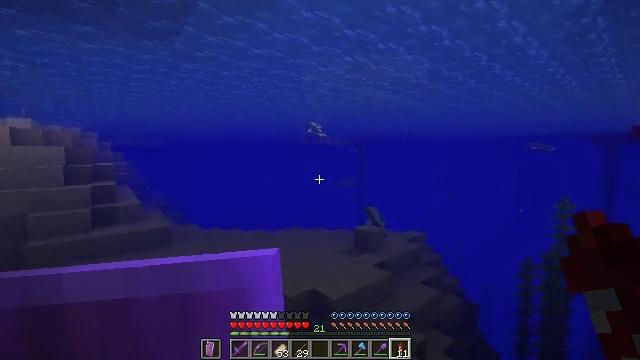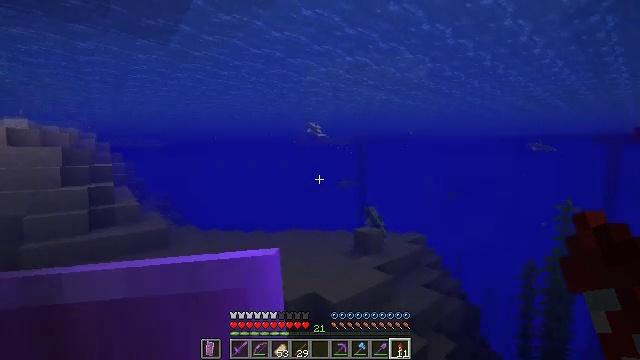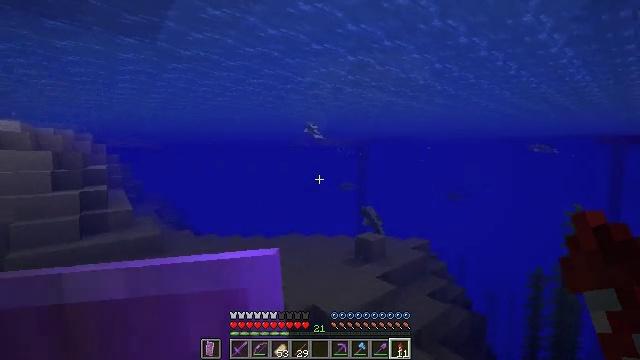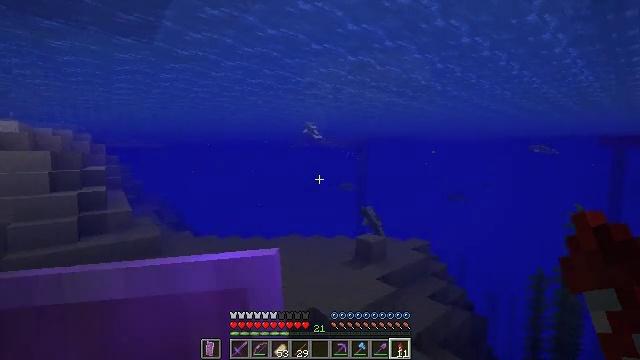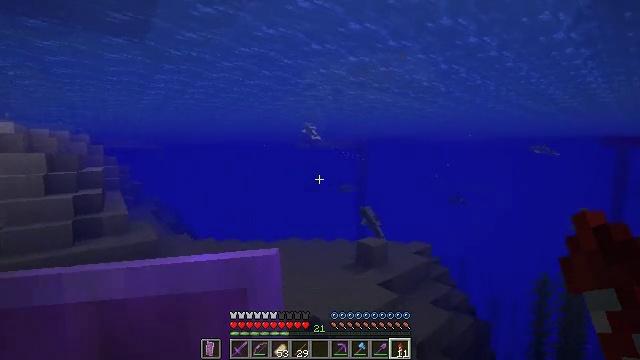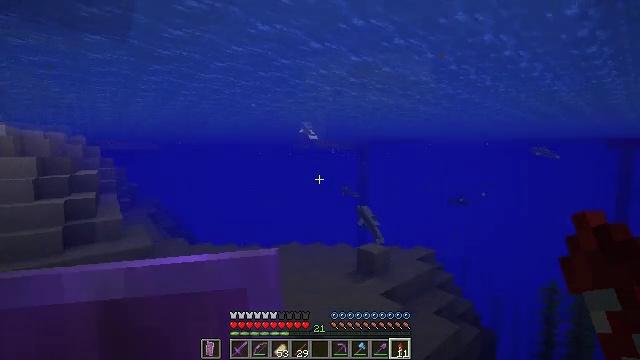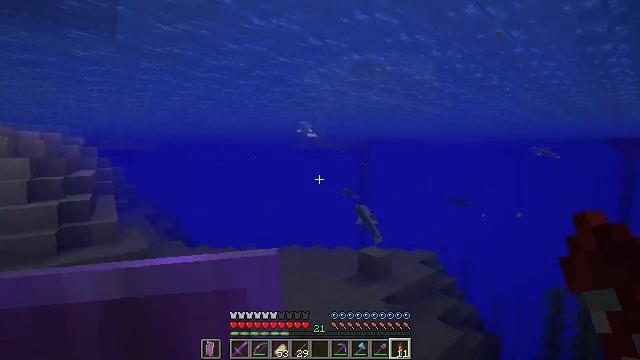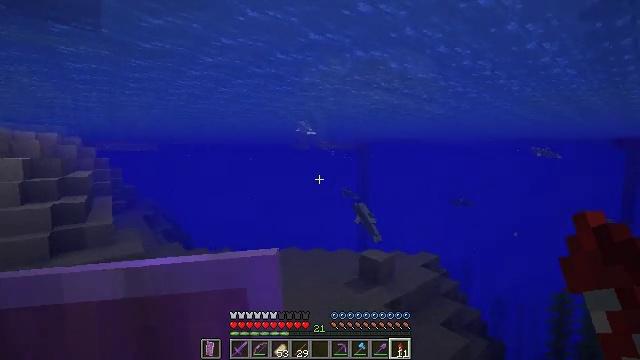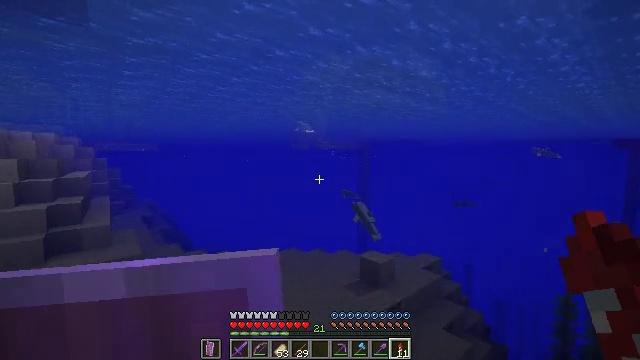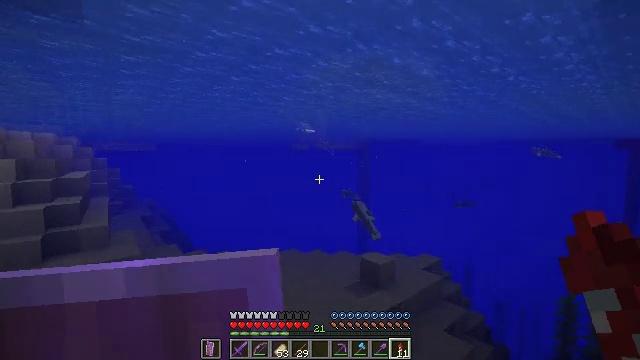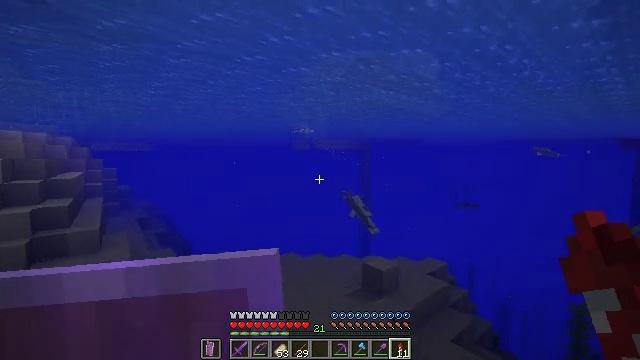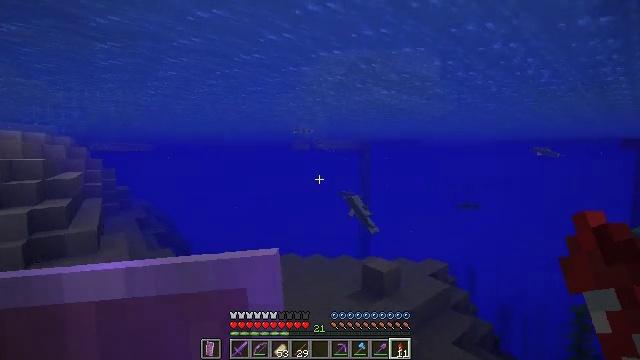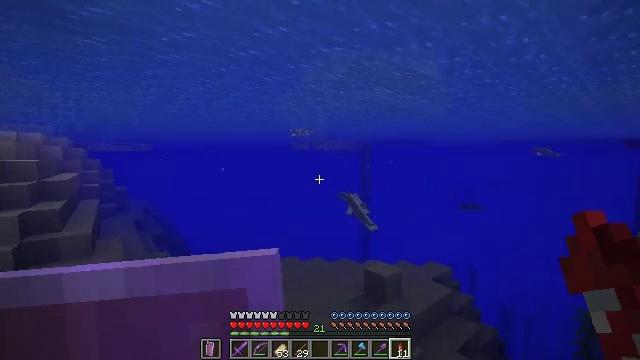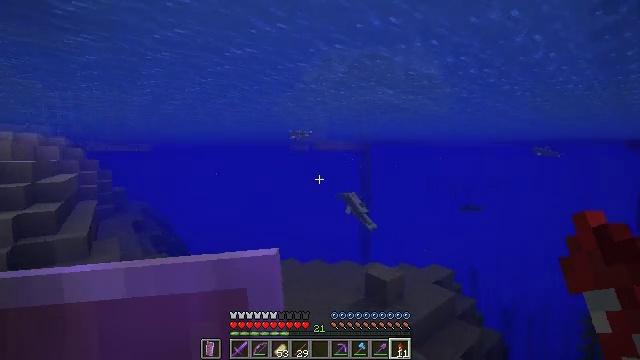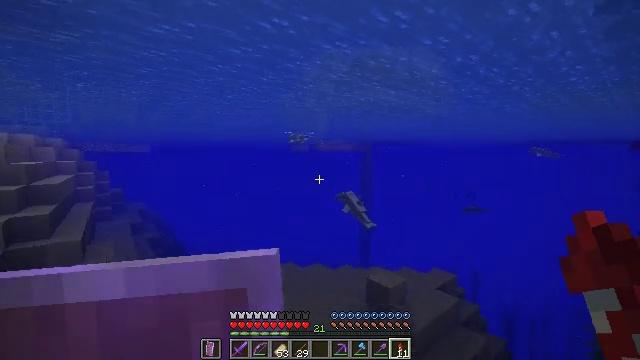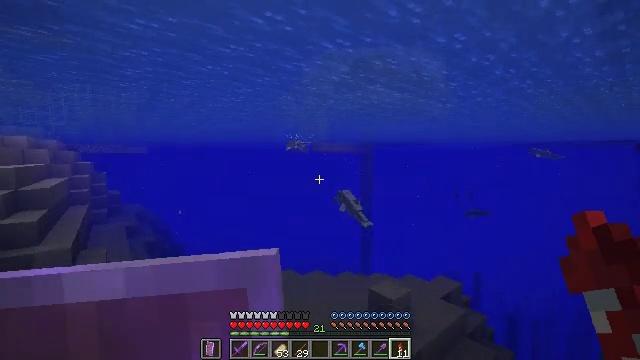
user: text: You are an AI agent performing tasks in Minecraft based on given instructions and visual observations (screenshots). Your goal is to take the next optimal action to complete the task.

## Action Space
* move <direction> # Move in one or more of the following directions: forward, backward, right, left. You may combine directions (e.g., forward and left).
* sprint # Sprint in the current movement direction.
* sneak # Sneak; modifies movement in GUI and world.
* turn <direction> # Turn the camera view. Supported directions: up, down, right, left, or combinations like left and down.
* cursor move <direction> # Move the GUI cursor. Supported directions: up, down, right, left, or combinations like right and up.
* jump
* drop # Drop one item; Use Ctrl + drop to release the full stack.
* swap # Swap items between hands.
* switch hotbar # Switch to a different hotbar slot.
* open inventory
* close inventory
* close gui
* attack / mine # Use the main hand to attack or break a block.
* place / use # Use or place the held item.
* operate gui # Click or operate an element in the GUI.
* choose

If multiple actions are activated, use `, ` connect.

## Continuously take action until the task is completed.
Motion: motion action
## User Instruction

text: Drop wheat seeds.
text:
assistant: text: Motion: move forward, sprint, jump
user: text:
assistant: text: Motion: move forward, sprint, jump
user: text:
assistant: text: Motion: move forward, sprint, jump
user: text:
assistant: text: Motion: move forward, sprint, jump
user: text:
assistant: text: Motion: move forward, sprint
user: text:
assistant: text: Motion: move forward, sprint
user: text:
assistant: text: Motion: move forward, sprint
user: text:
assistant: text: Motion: move forward, sprint
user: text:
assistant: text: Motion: move forward, sprint
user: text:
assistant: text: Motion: move forward, sprint
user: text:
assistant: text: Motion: move forward, sprint, jump
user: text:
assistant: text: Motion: move forward, sprint, jump
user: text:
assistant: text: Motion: move forward, sprint, jump
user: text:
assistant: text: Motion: move forward, sprint, jump
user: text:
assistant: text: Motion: move forward, sprint, jump
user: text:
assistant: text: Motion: move forward, sprint, jump
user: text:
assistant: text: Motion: move forward, sprint, jump
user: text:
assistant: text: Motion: move forward, sprint, jump
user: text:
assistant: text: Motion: move forward, sprint, jump
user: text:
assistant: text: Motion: move forward, sprint, jump
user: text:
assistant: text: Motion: move forward, sprint, jump
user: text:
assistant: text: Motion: move forward, sprint
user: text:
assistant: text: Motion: move forward, sprint
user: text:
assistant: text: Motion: move forward, sprint
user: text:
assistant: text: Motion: move forward, sprint
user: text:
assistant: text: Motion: move forward, sprint
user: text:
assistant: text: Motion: move forward, sprint
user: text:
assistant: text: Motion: move forward, sprint
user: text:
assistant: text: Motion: move forward, sprint
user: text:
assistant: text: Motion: move forward, sprint